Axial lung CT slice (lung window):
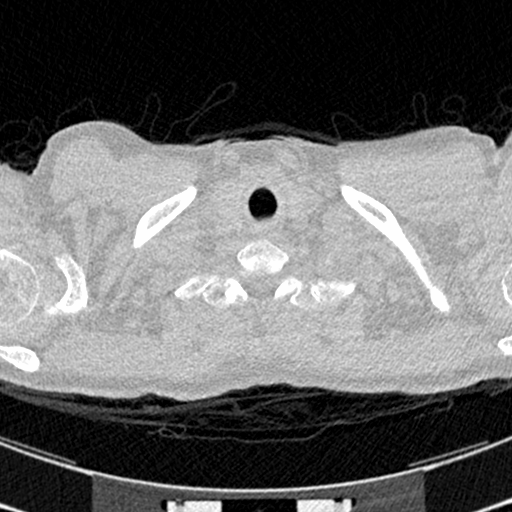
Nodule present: no